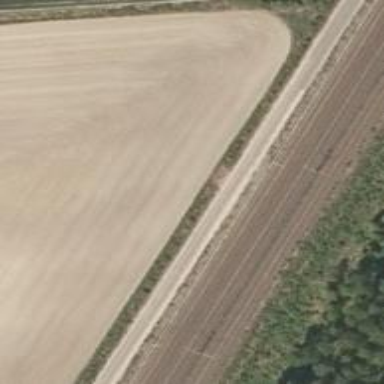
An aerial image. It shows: Site related to railway infrastructure.